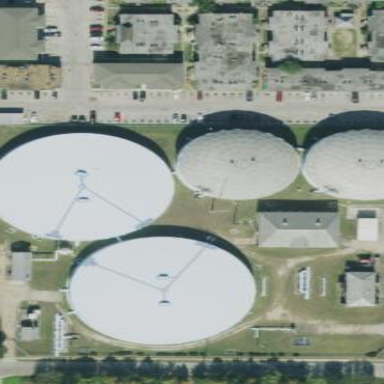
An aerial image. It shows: Storage tank used for water storage.